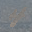
Label: 4